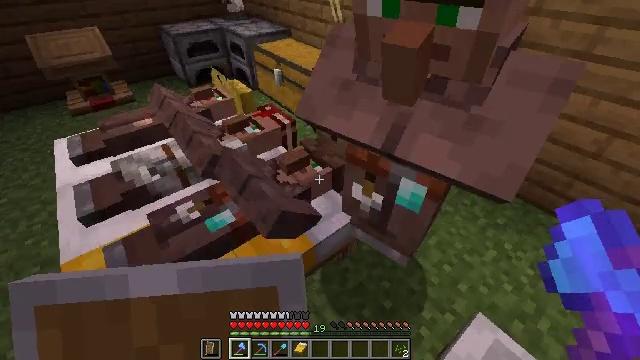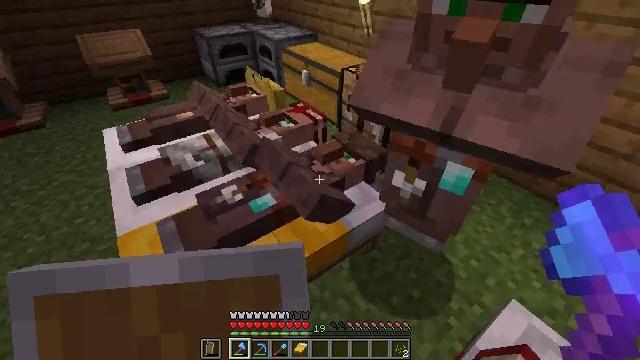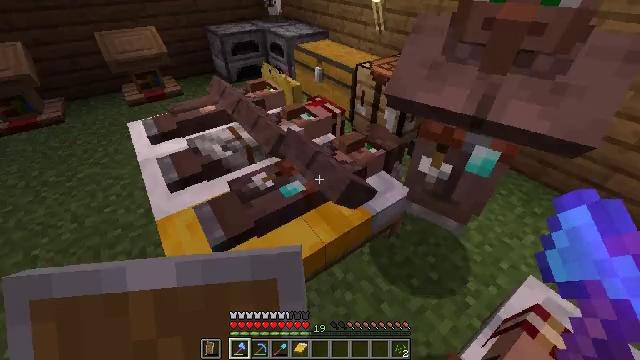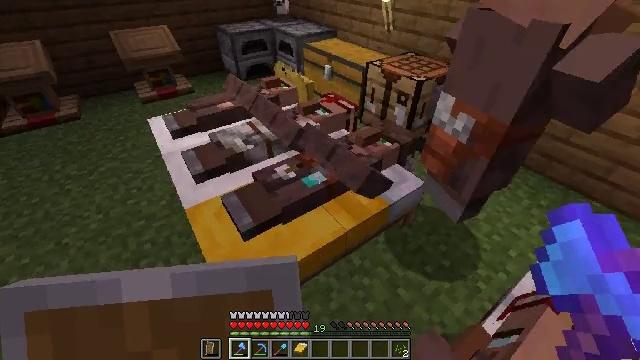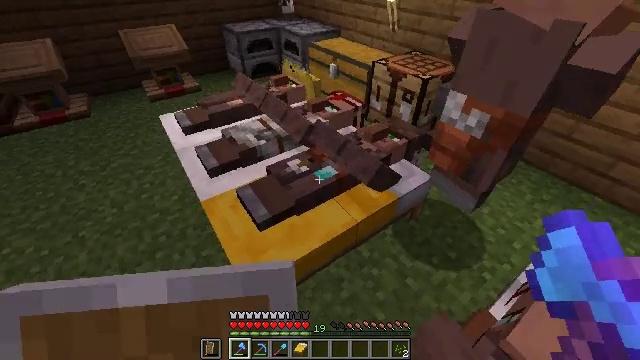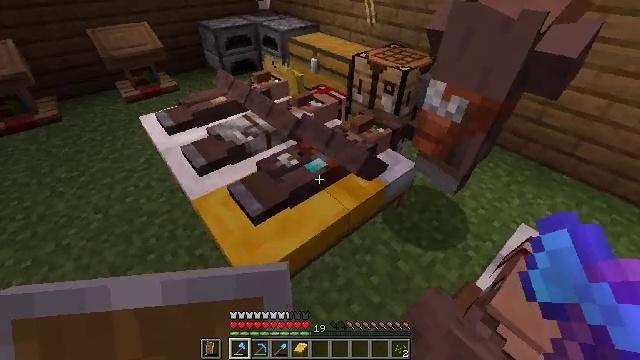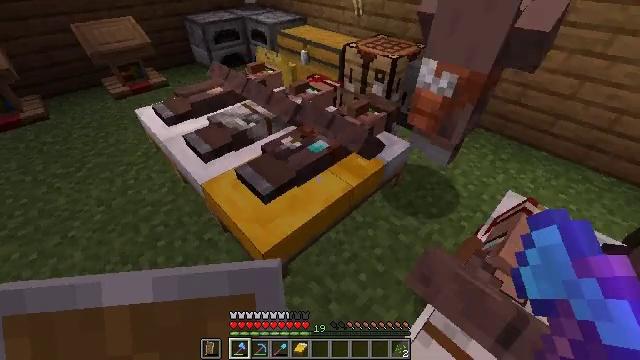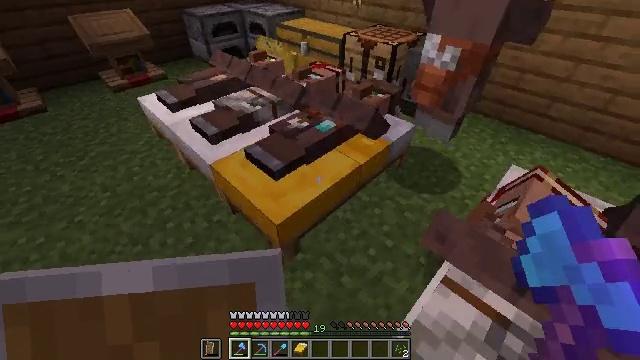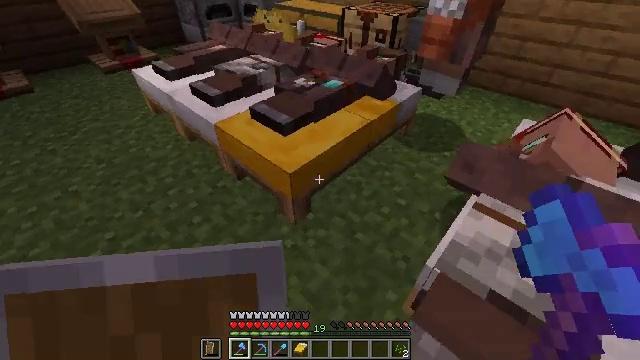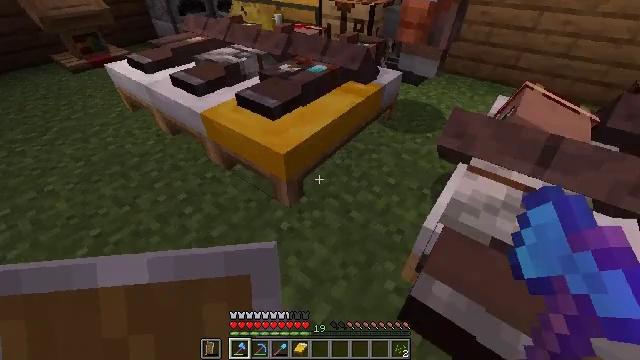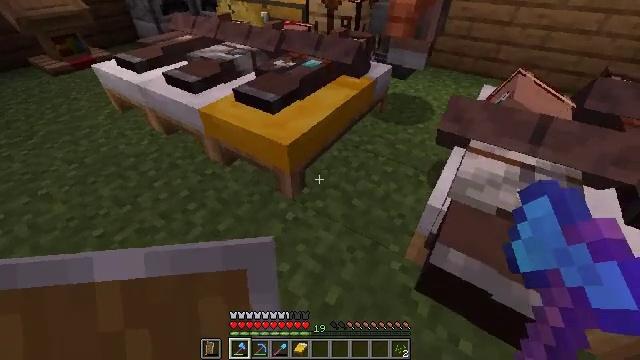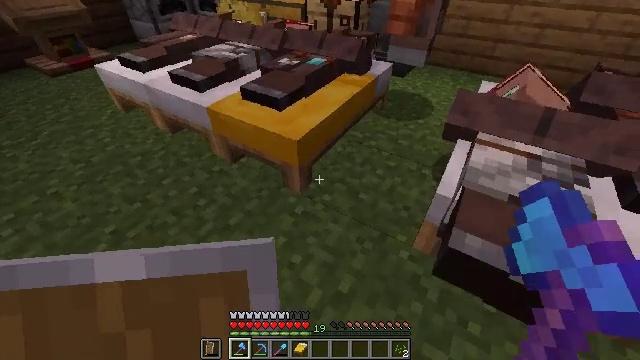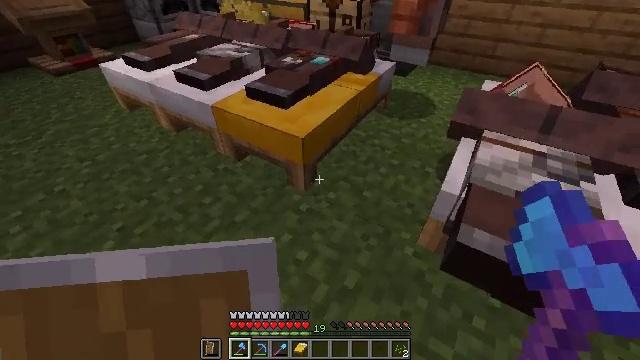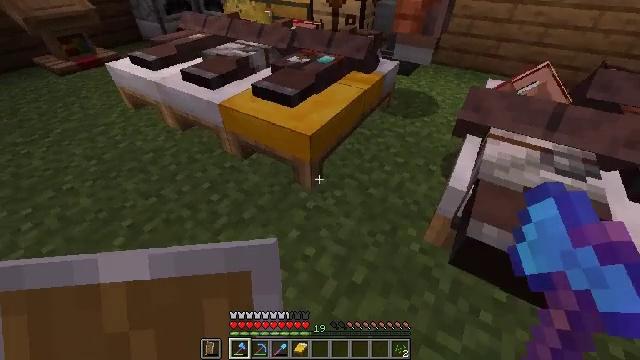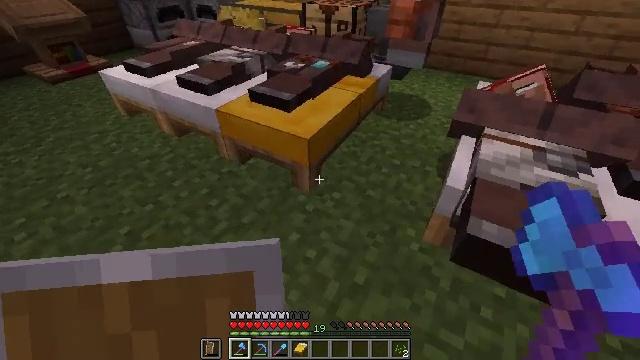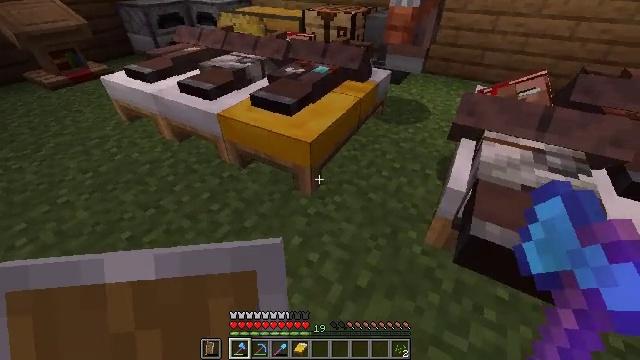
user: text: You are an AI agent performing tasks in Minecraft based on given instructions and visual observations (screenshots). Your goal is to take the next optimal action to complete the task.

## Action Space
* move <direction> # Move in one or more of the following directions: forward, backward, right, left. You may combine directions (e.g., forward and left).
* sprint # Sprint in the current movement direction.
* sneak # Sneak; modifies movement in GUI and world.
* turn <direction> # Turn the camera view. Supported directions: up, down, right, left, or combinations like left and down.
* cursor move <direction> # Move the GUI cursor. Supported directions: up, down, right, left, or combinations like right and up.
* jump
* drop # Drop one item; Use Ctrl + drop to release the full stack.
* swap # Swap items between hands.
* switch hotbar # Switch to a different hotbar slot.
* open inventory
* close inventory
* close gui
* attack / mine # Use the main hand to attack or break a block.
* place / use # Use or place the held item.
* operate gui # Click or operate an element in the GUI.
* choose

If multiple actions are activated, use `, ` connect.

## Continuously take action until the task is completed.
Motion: motion action
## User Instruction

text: Destroy the yellow bed to recycle it.
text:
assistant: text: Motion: move back and move left, turn left and up
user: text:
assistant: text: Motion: move back and move left
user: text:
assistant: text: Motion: move back and move left
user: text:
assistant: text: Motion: move back and move left
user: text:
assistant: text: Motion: move back and move left, turn right
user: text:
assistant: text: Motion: move back and move left, turn right
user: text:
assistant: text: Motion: move back and move left, turn right
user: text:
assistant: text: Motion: move back and move left, turn right
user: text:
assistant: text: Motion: move back and move left, turn right
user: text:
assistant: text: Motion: move left, turn right
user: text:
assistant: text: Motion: turn right
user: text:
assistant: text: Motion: no_op
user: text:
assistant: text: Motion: no_op
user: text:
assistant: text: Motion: turn right and up
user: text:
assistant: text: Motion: turn up
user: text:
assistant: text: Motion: no_op
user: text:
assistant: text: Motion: move forward, turn up
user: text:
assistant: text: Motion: move forward
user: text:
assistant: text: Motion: no_op
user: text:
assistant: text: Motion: no_op
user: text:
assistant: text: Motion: attack / mine
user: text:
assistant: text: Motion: attack / mine
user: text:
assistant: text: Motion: attack / mine
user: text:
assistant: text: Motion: attack / mine
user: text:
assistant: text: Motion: attack / mine
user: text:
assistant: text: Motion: attack / mine
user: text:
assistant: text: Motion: attack / mine
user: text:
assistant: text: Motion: attack / mine
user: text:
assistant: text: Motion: attack / mine
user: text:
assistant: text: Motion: move forward, attack / mine